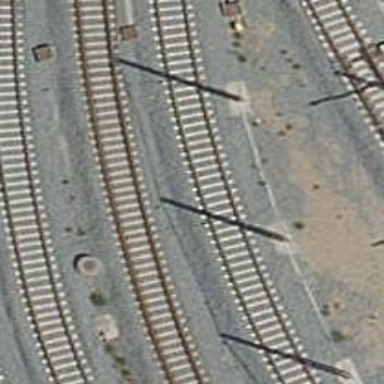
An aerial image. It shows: Yard with electrified contact lines.